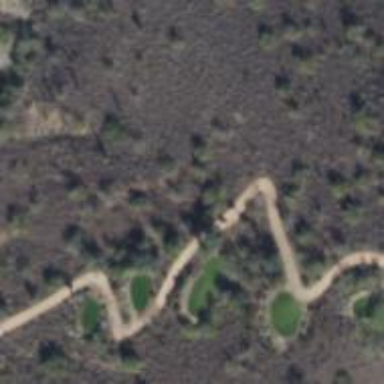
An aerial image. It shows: Footway that serves as golf path.